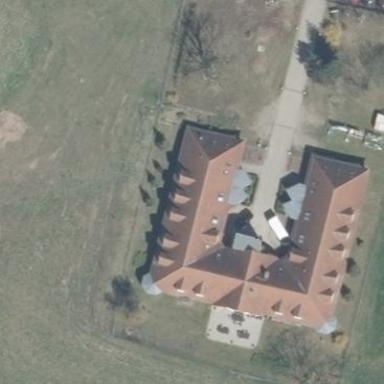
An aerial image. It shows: Nursing home building.